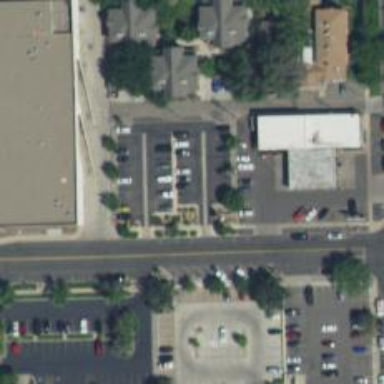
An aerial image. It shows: Parking space is available.